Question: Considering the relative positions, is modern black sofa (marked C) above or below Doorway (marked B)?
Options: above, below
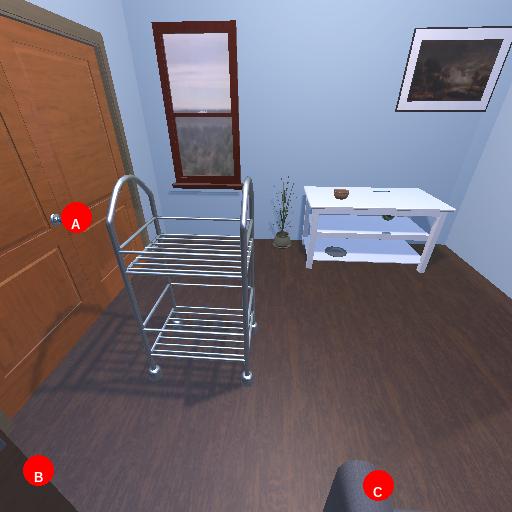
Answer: above